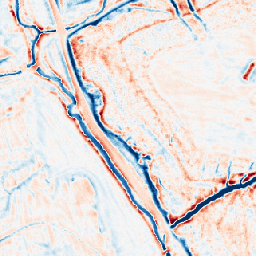
Category: edge_preserving
Decomposition family: bilateral
Decomposition parameters: d: 15
sigma_color: 150
sigma_space: 25
Upsampling method: area
Upsampling parameters: scale: 8
Upsampling scale: 8